Question: I have a list of checkboxes with pre-saved values.
I want to display this list to check the checked ones , an uncheck the non-checked ones.
I use JqueryMobile.
'''
function CheckExistingDays(DayId, DaysList, DayName)
{
var Len = DaysList.length;
var FoundLessCounter = 0;
for(var i =0;i<Len;i++)
{
//alert("Day Id is : "+ DayId+" Day At List is "+ DaysList[i]);
if(DayId== DaysList[i])
{
$("#WeekDays fieldset").append('<input type="checkbox" name="'+ DayName+'" CheckboxId="'+ DayId +'" id="cool'+ i +'" class="custom" checked /><label for="cool'+ i +'">'+ DayName +'</label>');
}
else
{
FoundLessCounter++;
if(FoundLessCounter == Len)
{
$("#WeekDays fieldset").append('<input type="checkbox" name="'+ DayName+'" CheckboxId="'+ DayId +'" id="cool'+ i +'" class="custom"/><label for="cool'+ i +'">'+ DayName +'</label>');
}
}
}
}
'''
Where DaysList contains the saved values.
The Checked boxes are correctly displayed but the unchecked boxes are displayed in a worng way :

But one of the days that should be checked is also output with the wrong ones, it just has a right mark beside it.
So, is there a method where I can fix this code ?
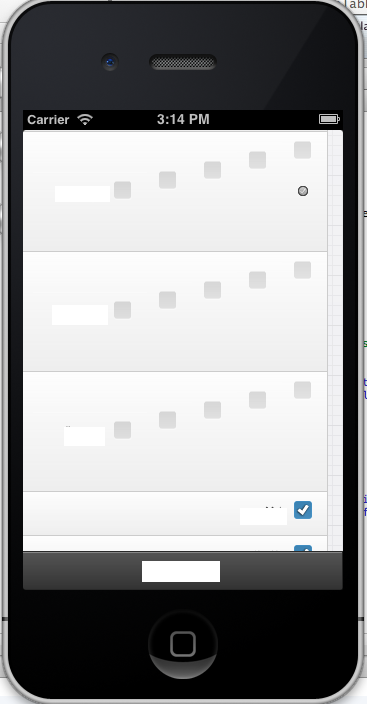
Answer: The problem was with the "i" counter at the id.
At the Unchecked Days it wasn't incremented correctly, so I just changed this:
'''
$("#WeekDays fieldset").append('<input type="checkbox" id="cool'+ i +'" class="custom" checked /><label for="cool'+ i +'">'+ DayName +'</label>');
'''
to
'''
$("#WeekDays fieldset").append('<input type="checkbox" id="cool'+ DayId+'" class="custom" checked /><label for="cool'+ DayId +'">'+ DayName +'</label>');
'''
And everything was fixed when the id was corrected :)
'